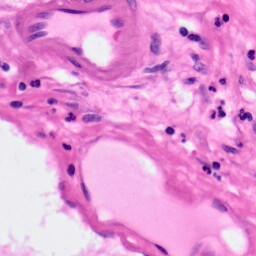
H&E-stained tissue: Pancreatic